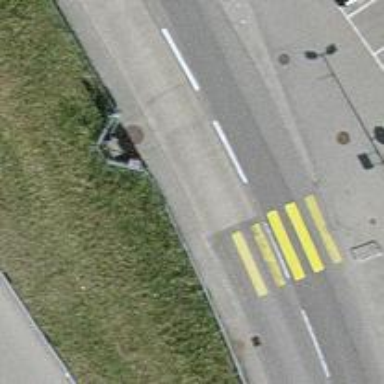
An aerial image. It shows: Bus stop for trolleybuses with designated stop position for public transport.